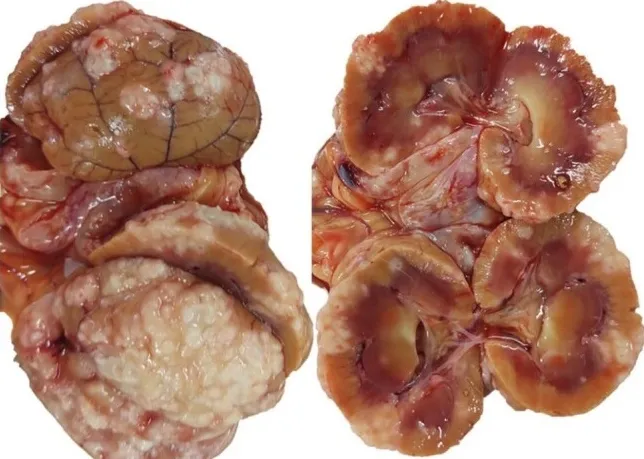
Two-year-old neutered male domestic mixed breed cat kidney alterations under macroscopic examination. Note. The cat was coinfected with Feline coronavirus (FCoV), Feline immunodeficiency virus (FIV), and Feline leukemia virus (FeLV). The kidneys have irregular surfaces owing to the presence of multiple prominent and whitish millimetric nodules. The nodules are predominantly located in the renal cortex.
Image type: medical_photograph (other_medical_photograph)